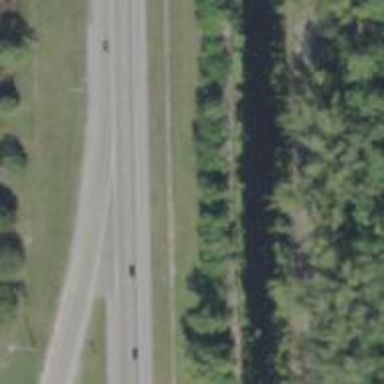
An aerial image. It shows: Asphalt motorway.